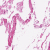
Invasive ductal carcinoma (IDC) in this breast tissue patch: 0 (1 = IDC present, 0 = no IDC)